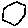
Label: hexagon